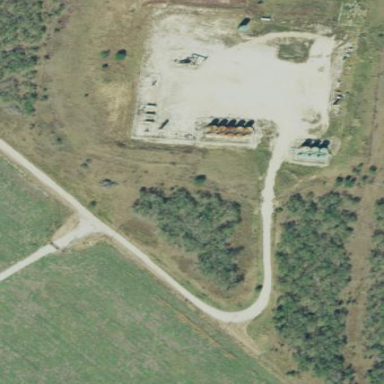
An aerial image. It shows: Industrial wellsite.